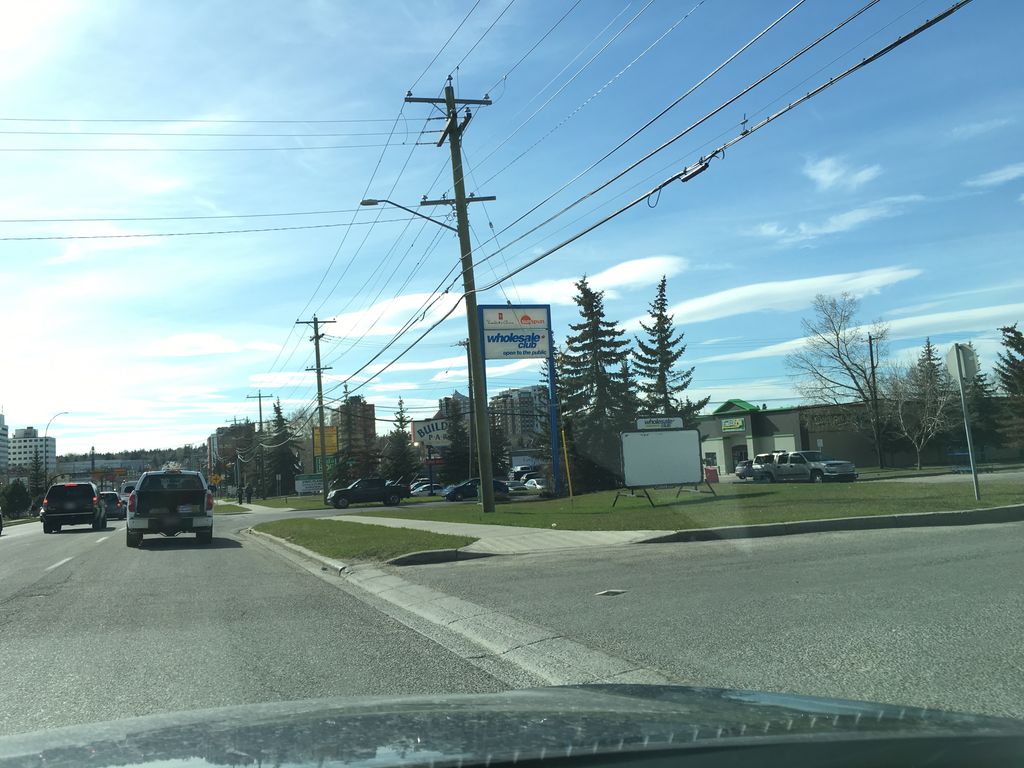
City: calgary